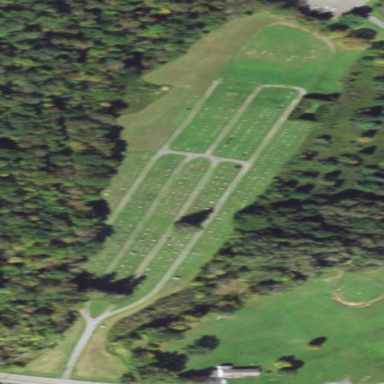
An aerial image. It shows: Cemetery.